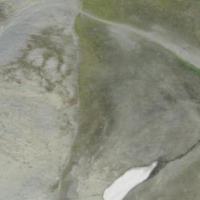
EUNIS habitat code: 48
Species observed at this site:
Marmota marmota